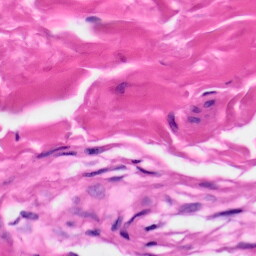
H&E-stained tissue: Skin